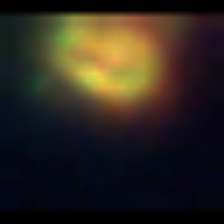
Taxon: NanoPlankton
Group: Other